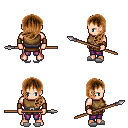
a pixel art fantasy rpg character, male body template, human, light skin, leather chest armor, magenta pants, brown left-swept hairstyle, leather bracers, white slippers, spear, four views (front, back, left, right), 2x2 character sprite sheet, small pixel art, hard edges, no anti-aliasing